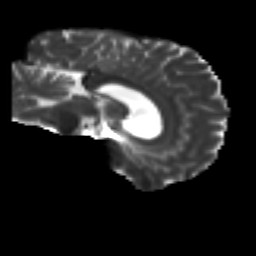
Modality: T2w
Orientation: sagittal
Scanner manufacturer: siemens
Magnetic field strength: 3 T
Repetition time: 9.2 s
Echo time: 0.084 s